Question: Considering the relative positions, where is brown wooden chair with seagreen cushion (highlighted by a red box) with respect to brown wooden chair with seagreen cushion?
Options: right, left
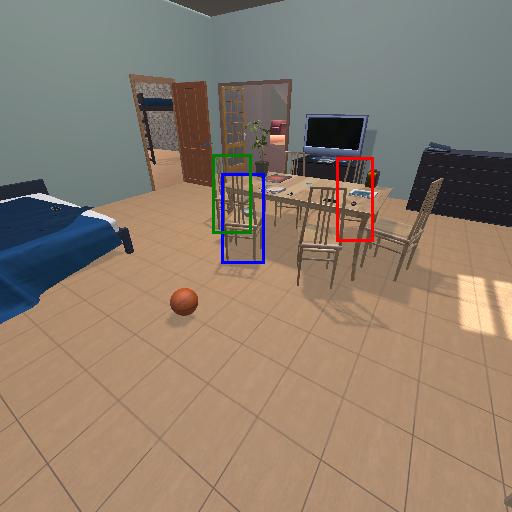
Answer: right